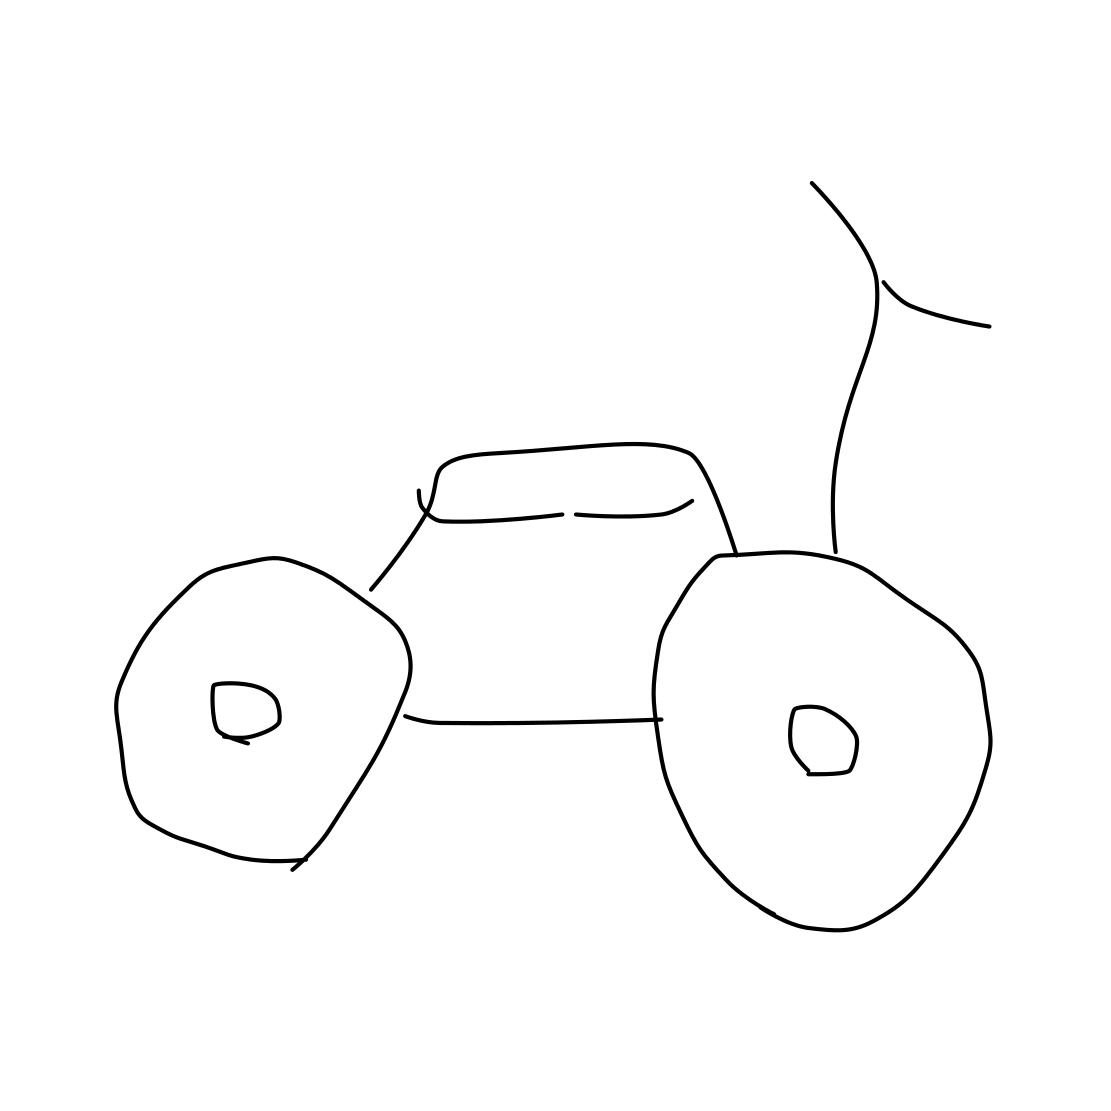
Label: bicycle